已知点 $A$ 到平面 $\alpha$ 的距离是 $2$，动点 $B$、$C$ 在平面 $\alpha$ 内，且 $AB=4$，则 $\angle ABC$ 的最小值为\underline{\hspace{3cm}}．
【解答】
\noindent 【答案】$\dfrac{\pi}{6}$

\vspace{0.6em}

\noindent 【详解】如图，$AD\perp\alpha$，$AD=2$，$AB=4$，过点 $A$ 作 $AE\perp BC$，垂足为点 $E$。

因为 $AE\ge AD$，$\sin\angle ABD=\dfrac{AD}{AB}$，$\sin\angle ABE=\dfrac{AE}{AB}$，

所以 $\sin\angle ABD\le \sin\angle ABE$，$\angle ABD\le \angle ABE$。

当点 $E,D$ 重合时，等号成立，所以 $\sin\angle ABD=\dfrac{AD}{AB}=\dfrac12$，
$\angle ABD=\dfrac{\pi}{6}$。

所以 $\angle ABC$ 的最小值为 $\dfrac{\pi}{6}$。

\vspace{0.8cm}

\begin{center}

\end{center}

故答案为：$\dfrac{\pi}{6}$。
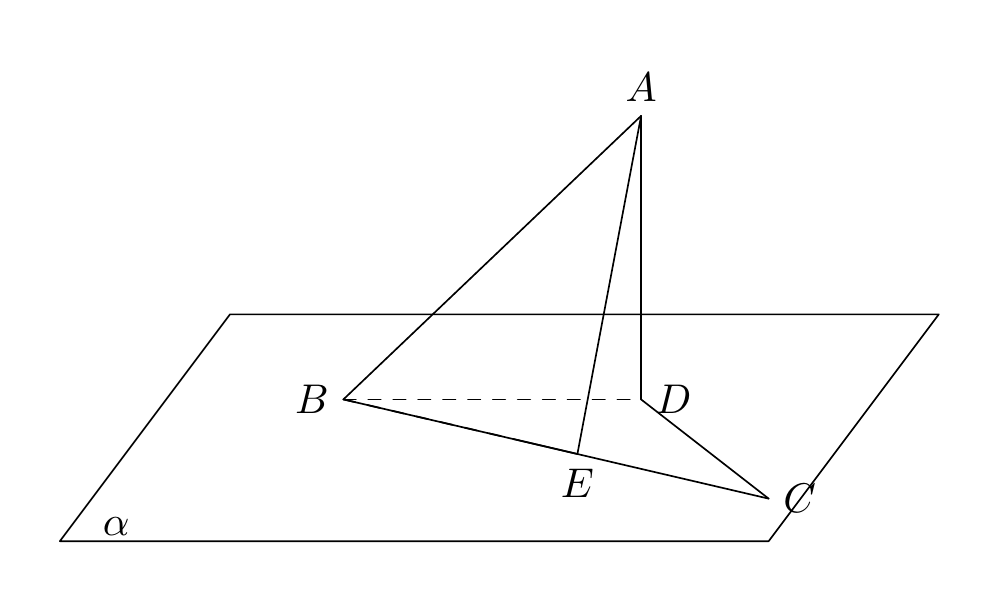